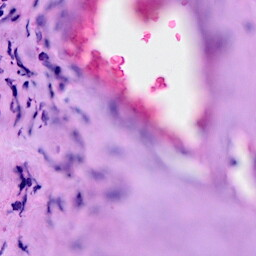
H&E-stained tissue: Breast